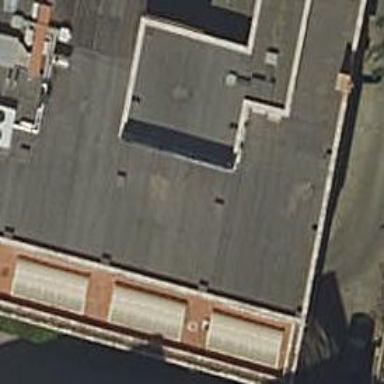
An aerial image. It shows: Office building.